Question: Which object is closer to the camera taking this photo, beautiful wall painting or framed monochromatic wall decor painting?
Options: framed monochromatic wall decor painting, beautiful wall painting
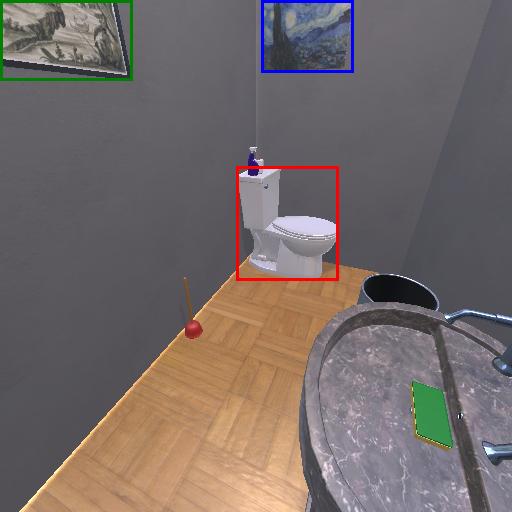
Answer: framed monochromatic wall decor painting